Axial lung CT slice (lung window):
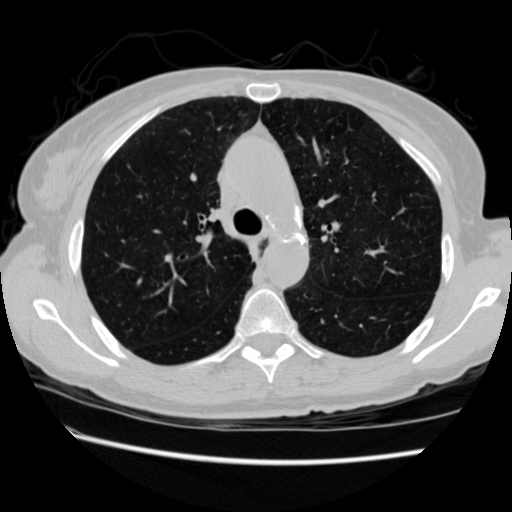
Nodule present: no